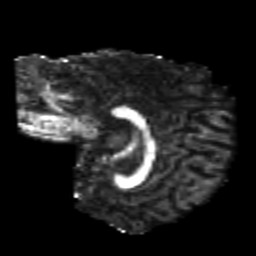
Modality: FA
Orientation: sagittal
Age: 20
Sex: female
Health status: healthy
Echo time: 0.074 s